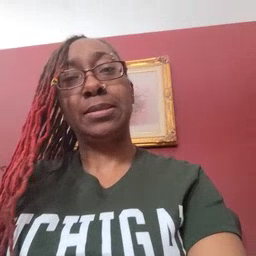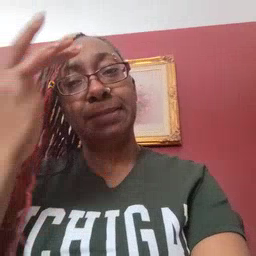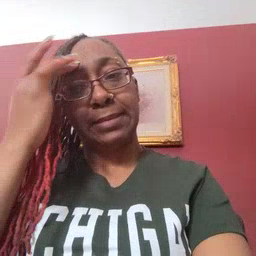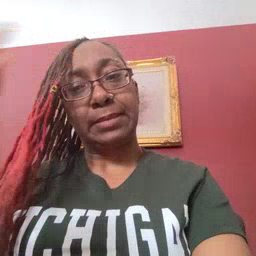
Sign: sick